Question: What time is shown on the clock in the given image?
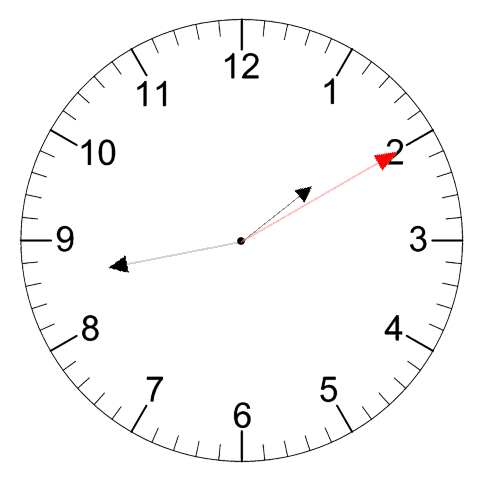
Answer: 01:43:10